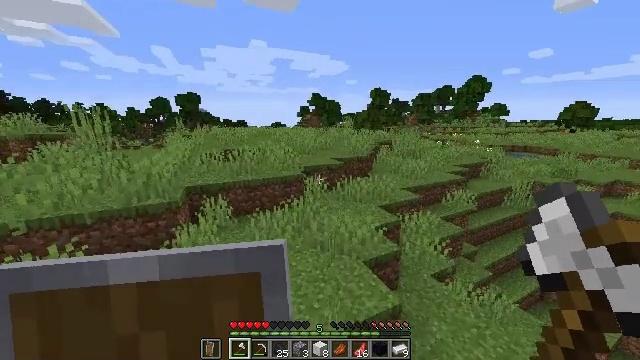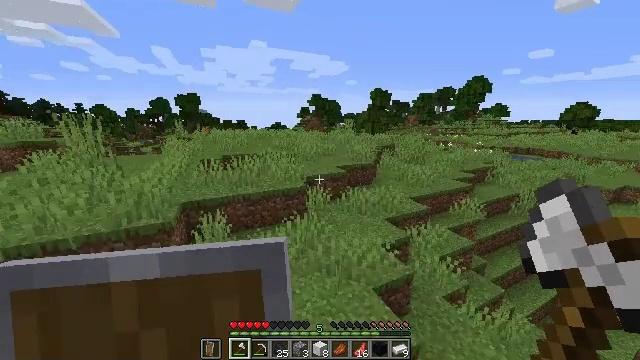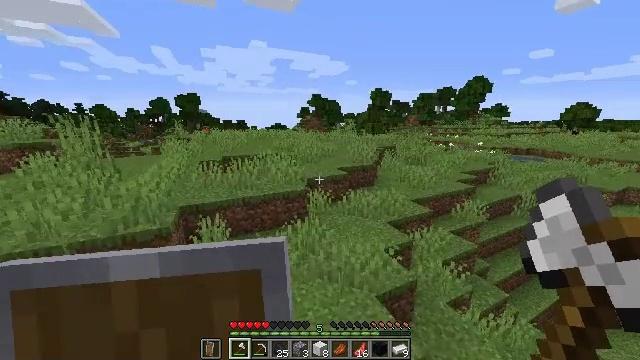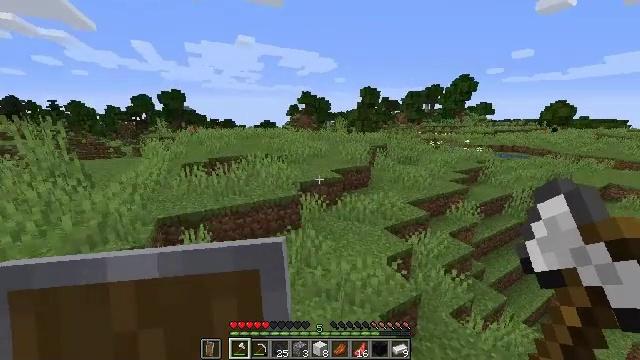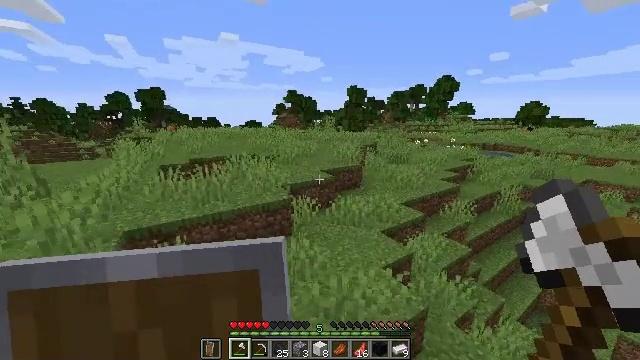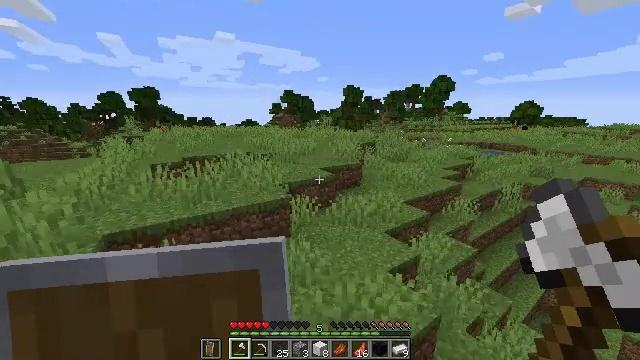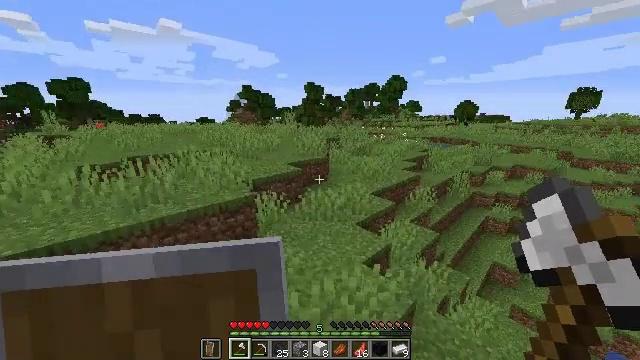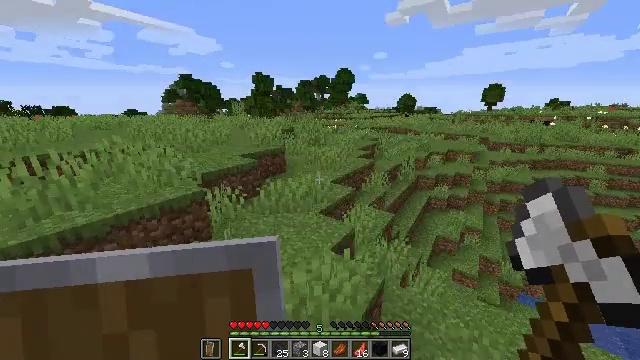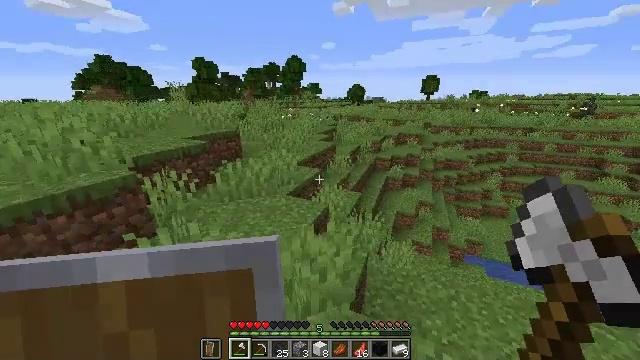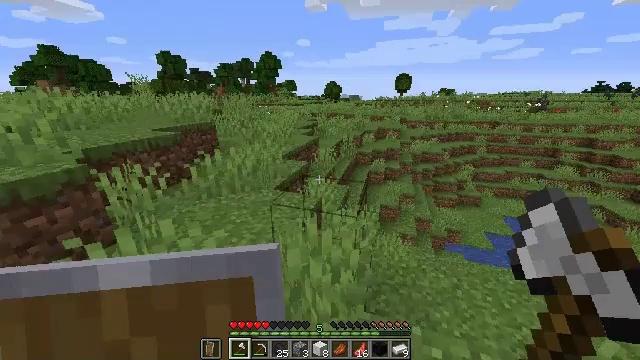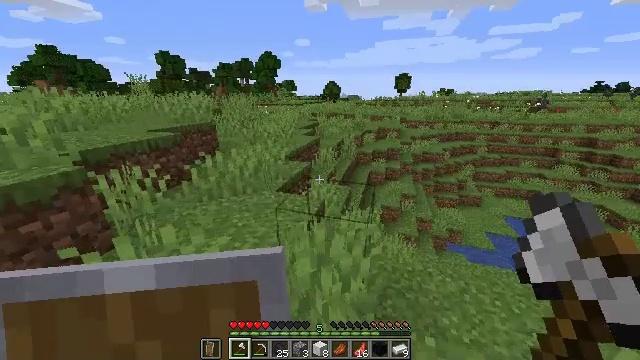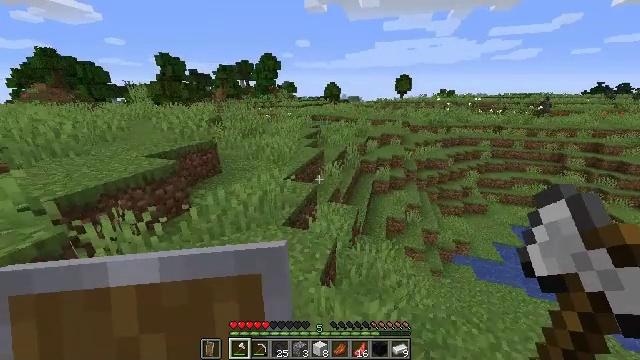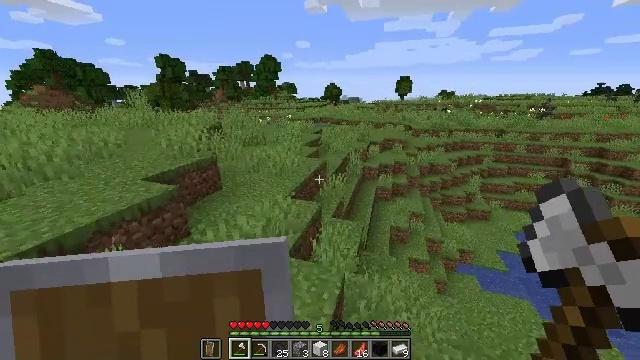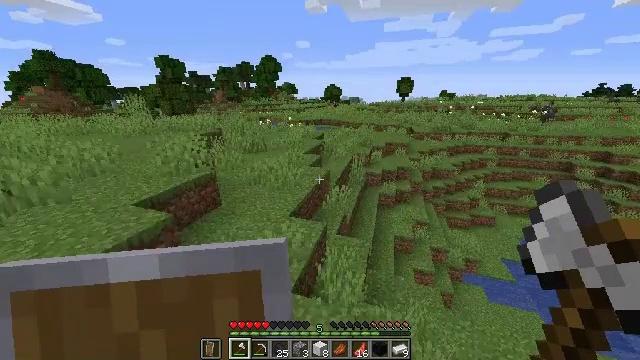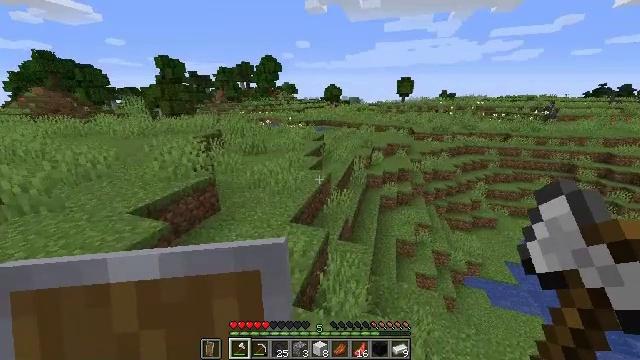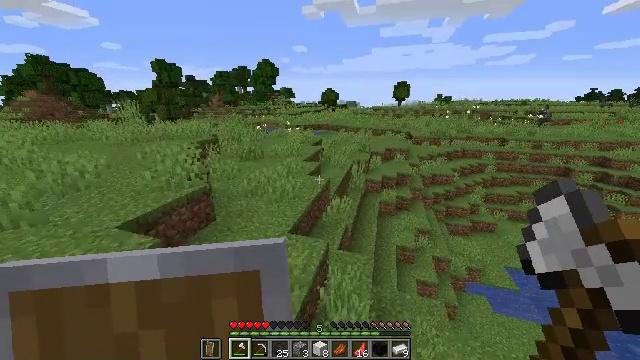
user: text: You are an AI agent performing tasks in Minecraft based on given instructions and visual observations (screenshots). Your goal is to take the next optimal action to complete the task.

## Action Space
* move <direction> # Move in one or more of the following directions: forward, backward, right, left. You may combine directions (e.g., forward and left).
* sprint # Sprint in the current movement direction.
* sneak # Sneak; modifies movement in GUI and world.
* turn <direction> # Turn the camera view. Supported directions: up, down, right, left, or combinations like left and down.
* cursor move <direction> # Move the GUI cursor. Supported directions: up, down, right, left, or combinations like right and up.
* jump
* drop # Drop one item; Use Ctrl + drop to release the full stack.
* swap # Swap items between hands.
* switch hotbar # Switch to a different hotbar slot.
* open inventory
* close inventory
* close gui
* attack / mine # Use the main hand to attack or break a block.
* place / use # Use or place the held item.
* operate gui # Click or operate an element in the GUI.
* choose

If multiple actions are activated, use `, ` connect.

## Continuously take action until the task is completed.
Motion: motion action
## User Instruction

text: Combat the sheep.
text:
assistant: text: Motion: move forward, sprint, jump
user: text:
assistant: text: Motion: move forward, sprint, jump
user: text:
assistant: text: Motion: move forward, sprint, turn right, jump
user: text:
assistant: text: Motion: move forward, sprint, turn right, jump
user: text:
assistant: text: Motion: move forward, sprint, jump
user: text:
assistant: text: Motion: move forward, sprint, turn right, jump
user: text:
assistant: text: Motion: move forward, sprint, turn right and down, jump
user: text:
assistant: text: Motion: move forward, sprint, turn right and down, jump
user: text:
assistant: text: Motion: move forward, sprint, turn right, jump
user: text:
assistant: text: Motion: move forward, sprint, jump
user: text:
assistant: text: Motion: move forward, sprint, jump
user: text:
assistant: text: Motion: move forward, sprint, jump
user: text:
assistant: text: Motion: move forward, sprint, jump
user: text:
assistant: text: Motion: move forward, sprint, jump
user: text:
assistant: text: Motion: move forward, sprint, jump
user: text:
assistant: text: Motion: move forward, sprint, jump
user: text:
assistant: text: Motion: move forward, sprint, jump
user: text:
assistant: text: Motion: move forward, sprint, jump
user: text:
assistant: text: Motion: move forward, sprint, jump
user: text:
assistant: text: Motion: move forward, sprint, jump
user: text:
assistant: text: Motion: move forward, sprint, jump
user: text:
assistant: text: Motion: move forward, sprint, jump
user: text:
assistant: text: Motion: move forward, sprint, jump
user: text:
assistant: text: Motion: move forward, sprint, jump
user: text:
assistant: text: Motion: move forward, sprint, jump
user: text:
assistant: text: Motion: move forward, sprint, jump
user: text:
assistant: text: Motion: move forward, sprint, jump
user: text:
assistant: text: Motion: move forward, sprint, jump
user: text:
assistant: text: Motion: move forward, sprint, jump
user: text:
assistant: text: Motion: move forward, sprint, jump